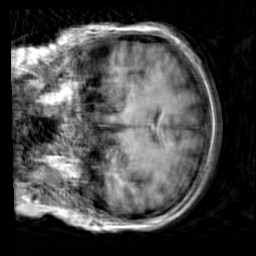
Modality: T1w
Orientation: coronal
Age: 22
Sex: female
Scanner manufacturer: siemens
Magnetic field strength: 3 T
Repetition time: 2.3 s
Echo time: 0.00303 s